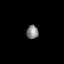
Tissue: lung
Cell type: T cells
Senescence score: 0.1821
Nuclear area (px): 157
Mean DAPI intensity: 132.904